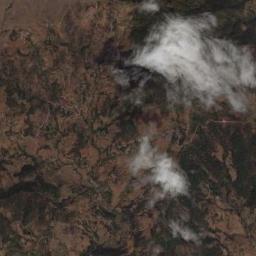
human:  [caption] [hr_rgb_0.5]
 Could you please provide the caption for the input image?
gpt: A large cloud of white clouds floated above the hills .

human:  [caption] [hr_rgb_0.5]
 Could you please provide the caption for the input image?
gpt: Sparse white clouds on the ground where green and yellow intersect .

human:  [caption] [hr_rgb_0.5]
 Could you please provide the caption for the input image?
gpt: The white cloud is above the mountain .

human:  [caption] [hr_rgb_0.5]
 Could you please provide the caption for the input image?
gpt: The cumulus clouds are located above the wasteland and some vegetation are in the wasteland .

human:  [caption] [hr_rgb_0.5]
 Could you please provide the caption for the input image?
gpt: A few pieces of gauzy clouds over a plain .